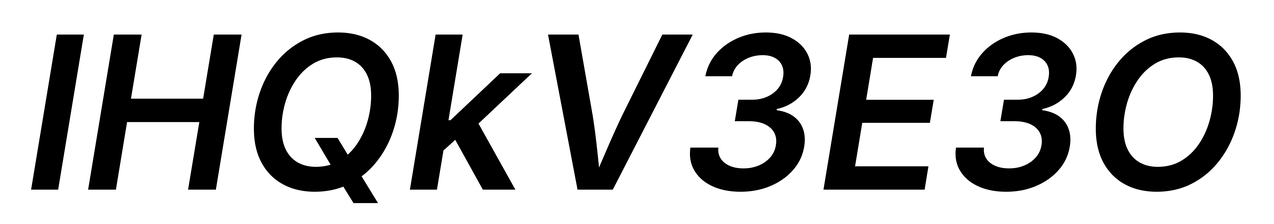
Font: Inter-Italic_SemiBold_Italic